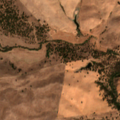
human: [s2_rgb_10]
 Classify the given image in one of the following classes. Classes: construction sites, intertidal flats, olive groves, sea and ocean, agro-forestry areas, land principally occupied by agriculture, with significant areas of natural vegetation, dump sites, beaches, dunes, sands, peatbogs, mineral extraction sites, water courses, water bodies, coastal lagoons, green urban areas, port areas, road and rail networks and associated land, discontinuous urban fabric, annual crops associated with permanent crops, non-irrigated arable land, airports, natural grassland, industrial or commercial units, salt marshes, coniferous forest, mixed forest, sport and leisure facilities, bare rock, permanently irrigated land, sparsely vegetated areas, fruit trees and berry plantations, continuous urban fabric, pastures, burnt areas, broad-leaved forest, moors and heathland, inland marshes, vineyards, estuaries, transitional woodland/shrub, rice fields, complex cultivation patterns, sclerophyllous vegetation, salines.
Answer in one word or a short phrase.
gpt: non-irrigated arable land, agro-forestry areas